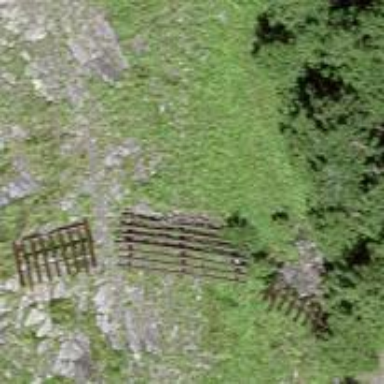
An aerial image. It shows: Man-made structure for avalanche protection.